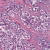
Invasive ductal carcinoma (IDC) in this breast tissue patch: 1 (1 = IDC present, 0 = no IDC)